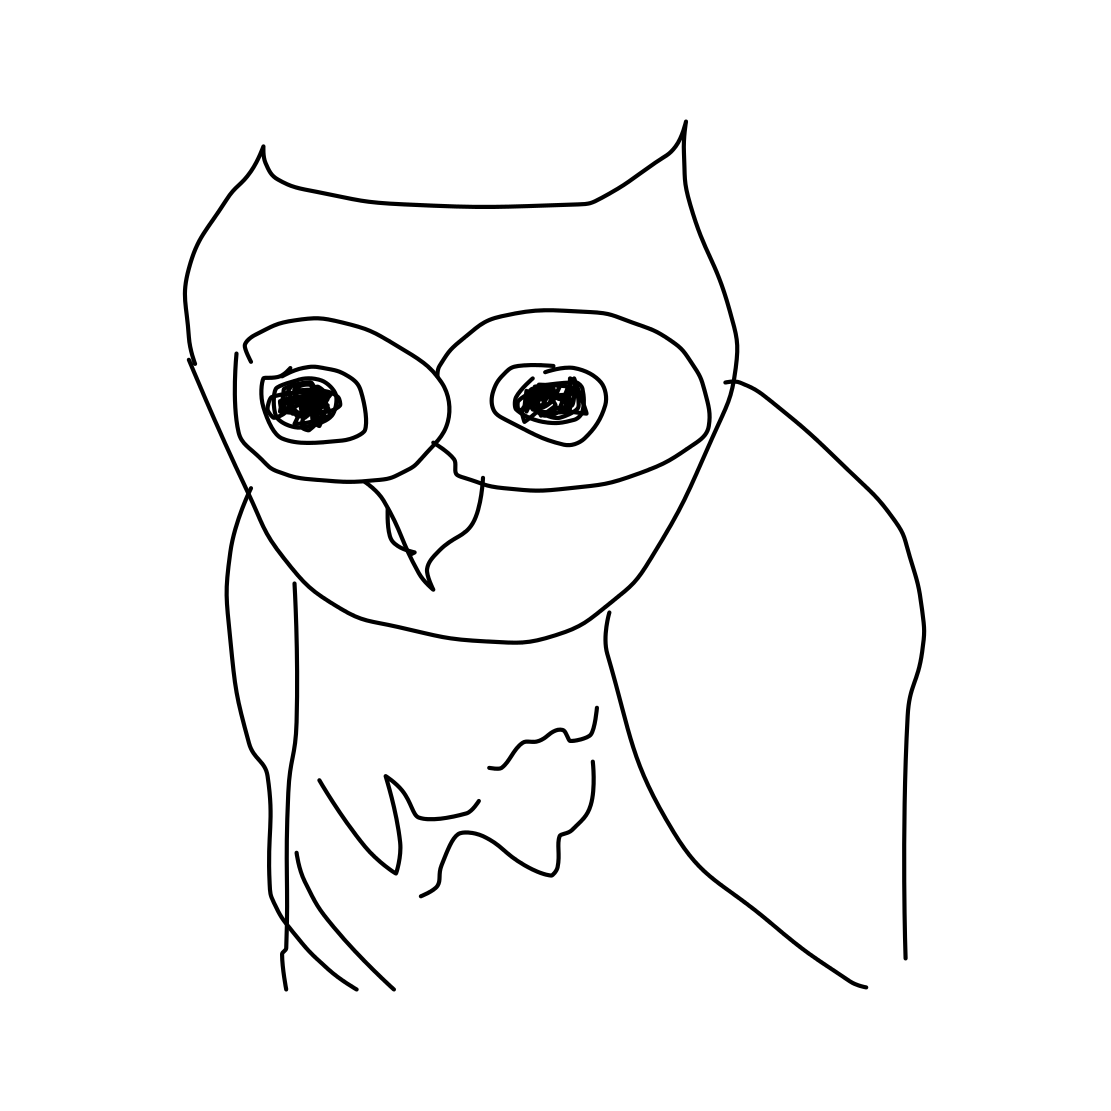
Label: owl